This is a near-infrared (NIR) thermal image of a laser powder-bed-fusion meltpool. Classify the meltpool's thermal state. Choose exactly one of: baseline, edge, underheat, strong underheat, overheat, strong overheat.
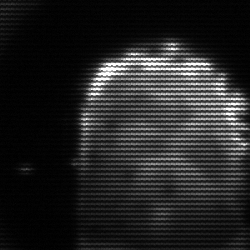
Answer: baseline